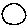
Label: circle